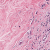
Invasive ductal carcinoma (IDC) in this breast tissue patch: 0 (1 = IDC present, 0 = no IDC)